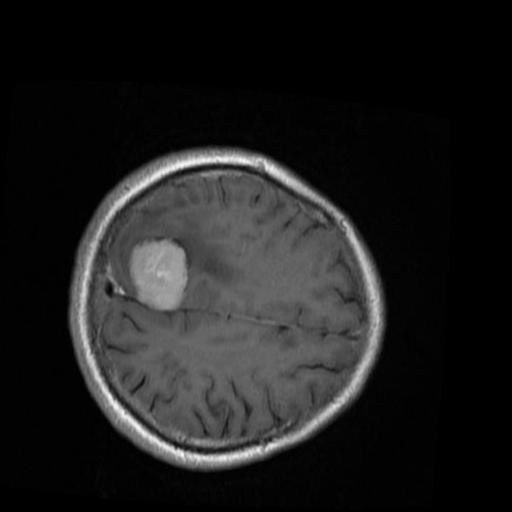
Label: brain_menin